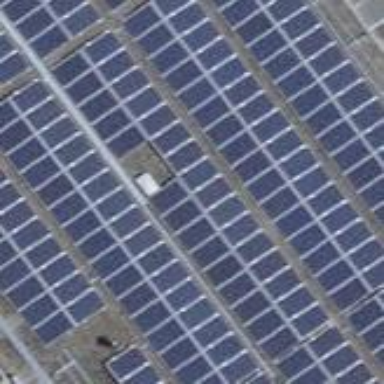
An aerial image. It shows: Solar power generator using photovoltaic method with solar photovoltaic panel types.